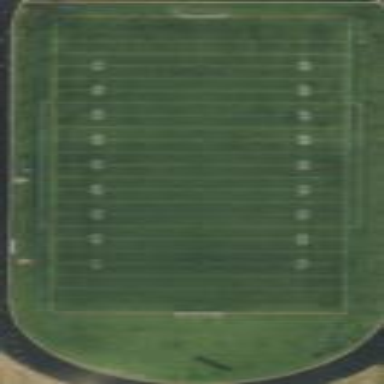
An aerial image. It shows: American football pitch with artificial turf.